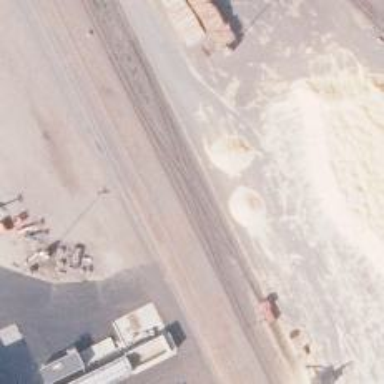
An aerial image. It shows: Rail spur service.